Question: The 'window' can not be redefined like we see in this example:
<URL>

So why jquery starts itself with 'window' ( and it even uses the same name)?
'(function( window, undefined ) {...})( window );'
I mean , it could have use 'window' inside it...
'undefined'
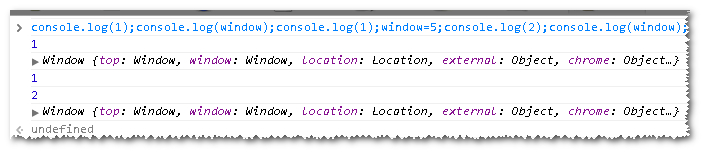
Answer: I guess a possible explanation is to make JQuery easier to port in other contexts, where the global object may not be named 'window', or even embedded in some other scripts, in the case 'window' refers to a valid token in the current scope (or in the activation object).
Anyway, the only reason why I think this may be useful is because the jQuery code can use the 'window'name without worry, because any vendor can bind the name to whatever object it wants, only by changing a single line of the jQuery source (the last one).